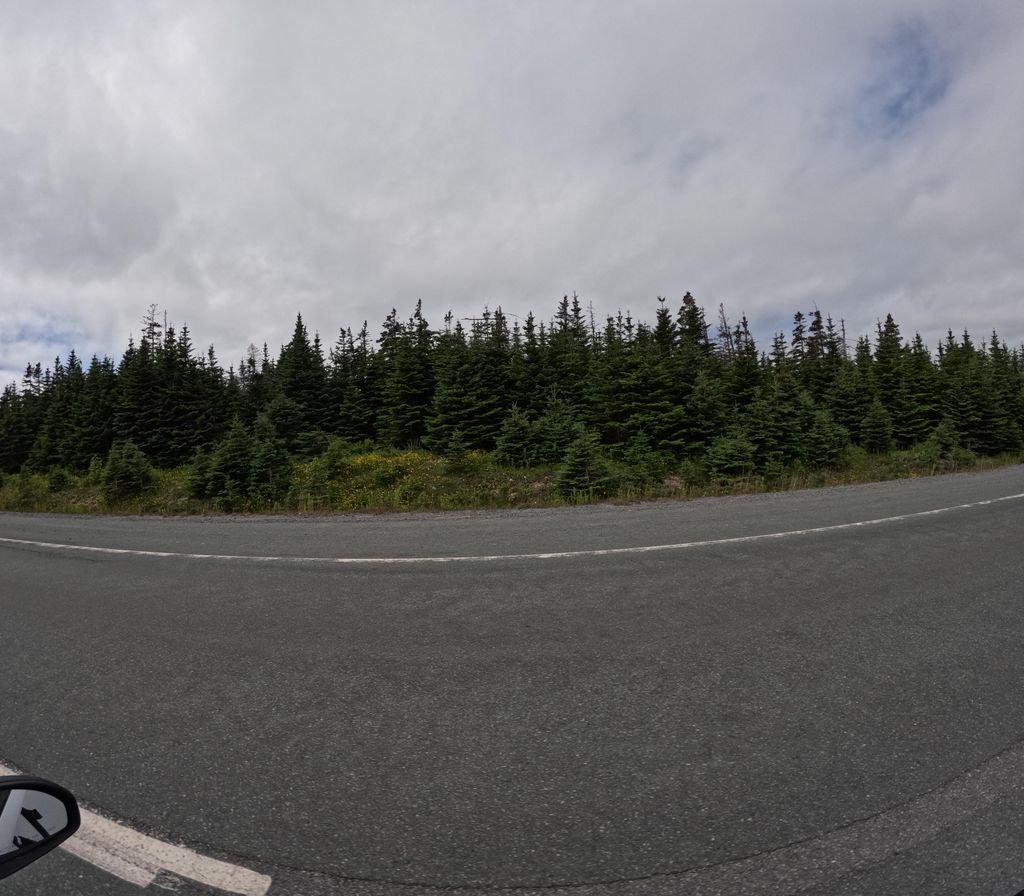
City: st_johns